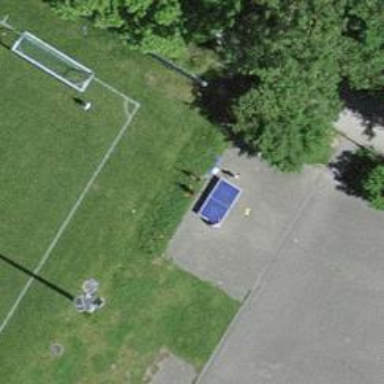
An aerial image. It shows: Pitch for leisure activities.